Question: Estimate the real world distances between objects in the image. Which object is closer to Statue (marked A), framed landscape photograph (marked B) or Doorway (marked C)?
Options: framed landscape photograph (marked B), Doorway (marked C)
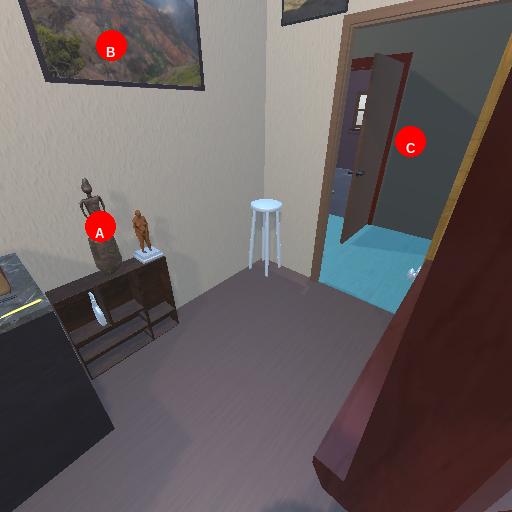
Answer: framed landscape photograph (marked B)